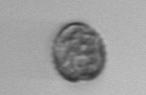
Label: coccolithophorid